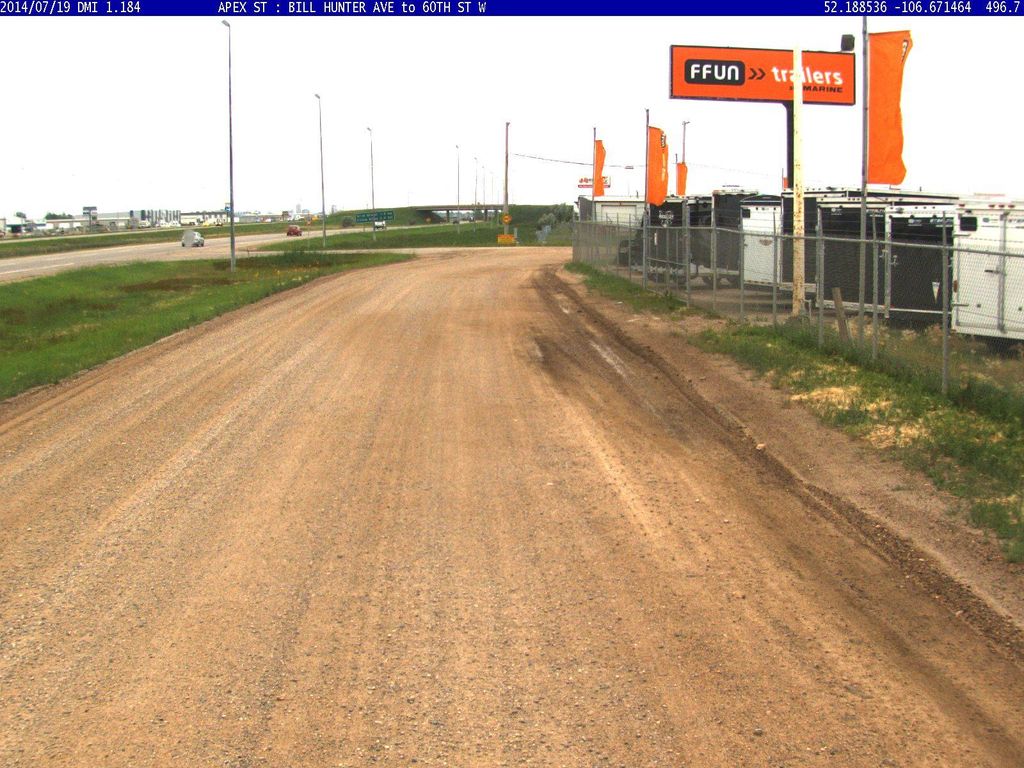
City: saskatoon